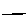
Label: line